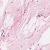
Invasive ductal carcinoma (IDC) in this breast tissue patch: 0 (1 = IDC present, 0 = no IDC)